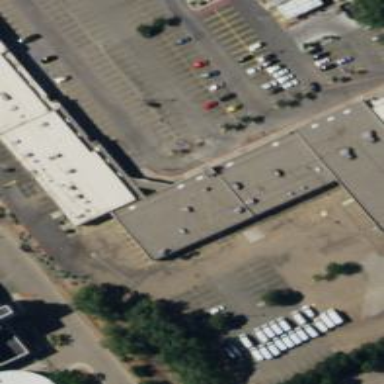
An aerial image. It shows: Transport office.